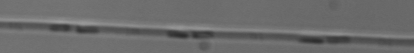
Label: Pseudo-nitzschia